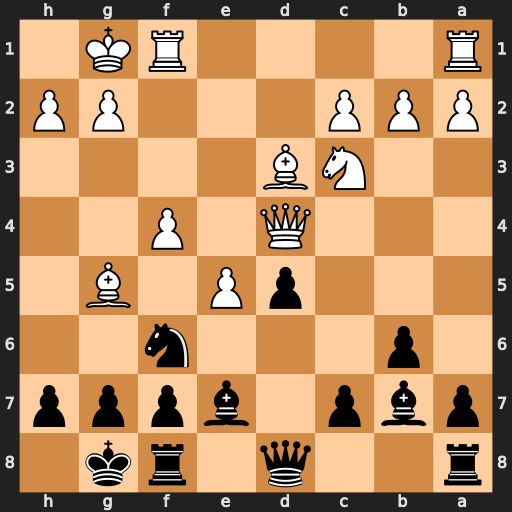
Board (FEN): r2q1rk1/pbp1bppp/1p3n2/3pP1B1/3Q1P2/2NB4/PPP3PP/R4RK1
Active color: b
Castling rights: -
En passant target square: -
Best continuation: Bc5 Qxc5 bxc5